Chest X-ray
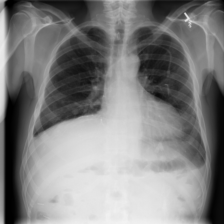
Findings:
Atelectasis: negative
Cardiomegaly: negative
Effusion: negative
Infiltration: negative
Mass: negative
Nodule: negative
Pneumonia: negative
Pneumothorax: negative
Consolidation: negative
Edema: negative
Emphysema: negative
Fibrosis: negative
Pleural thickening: negative
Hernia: negative